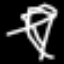
Label: diamond